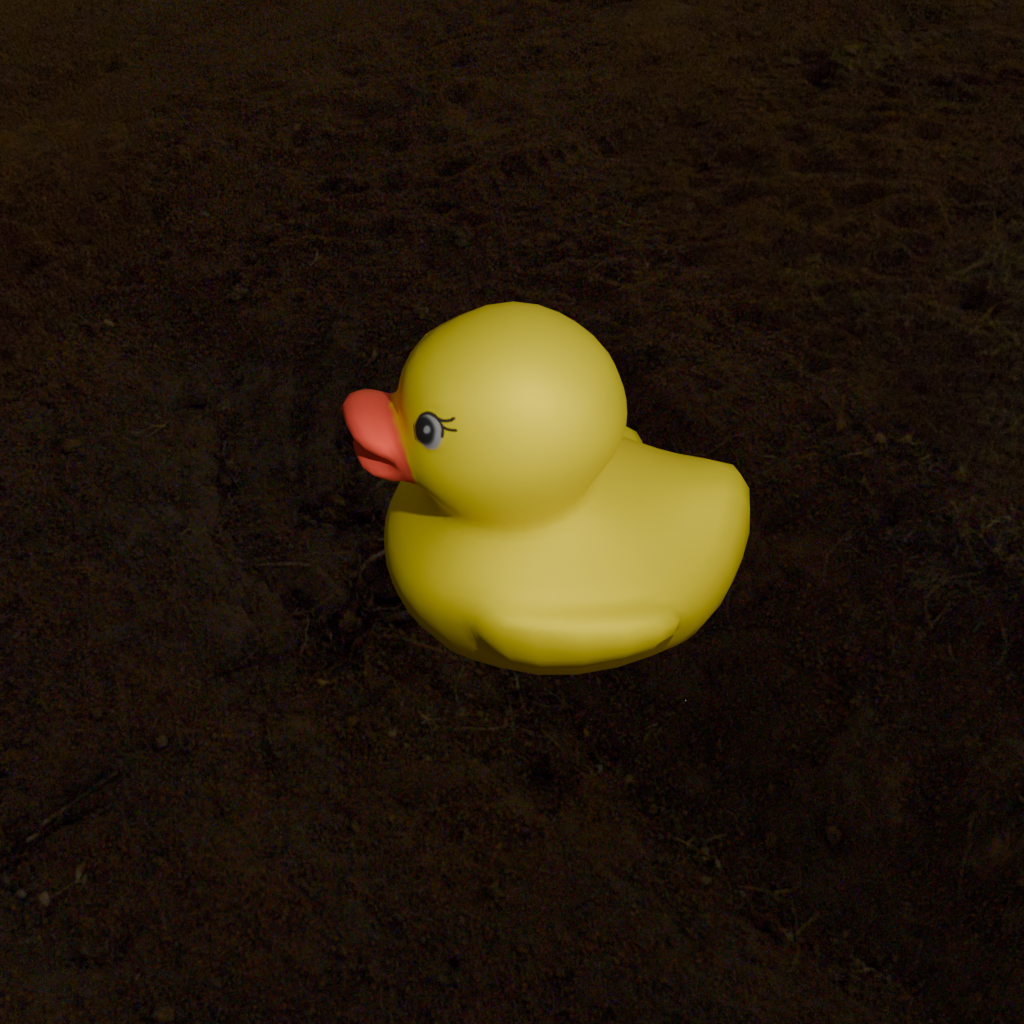
an image of a yellow rubber duck seen from <left> in a starry sky over a savanna at night.